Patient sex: M
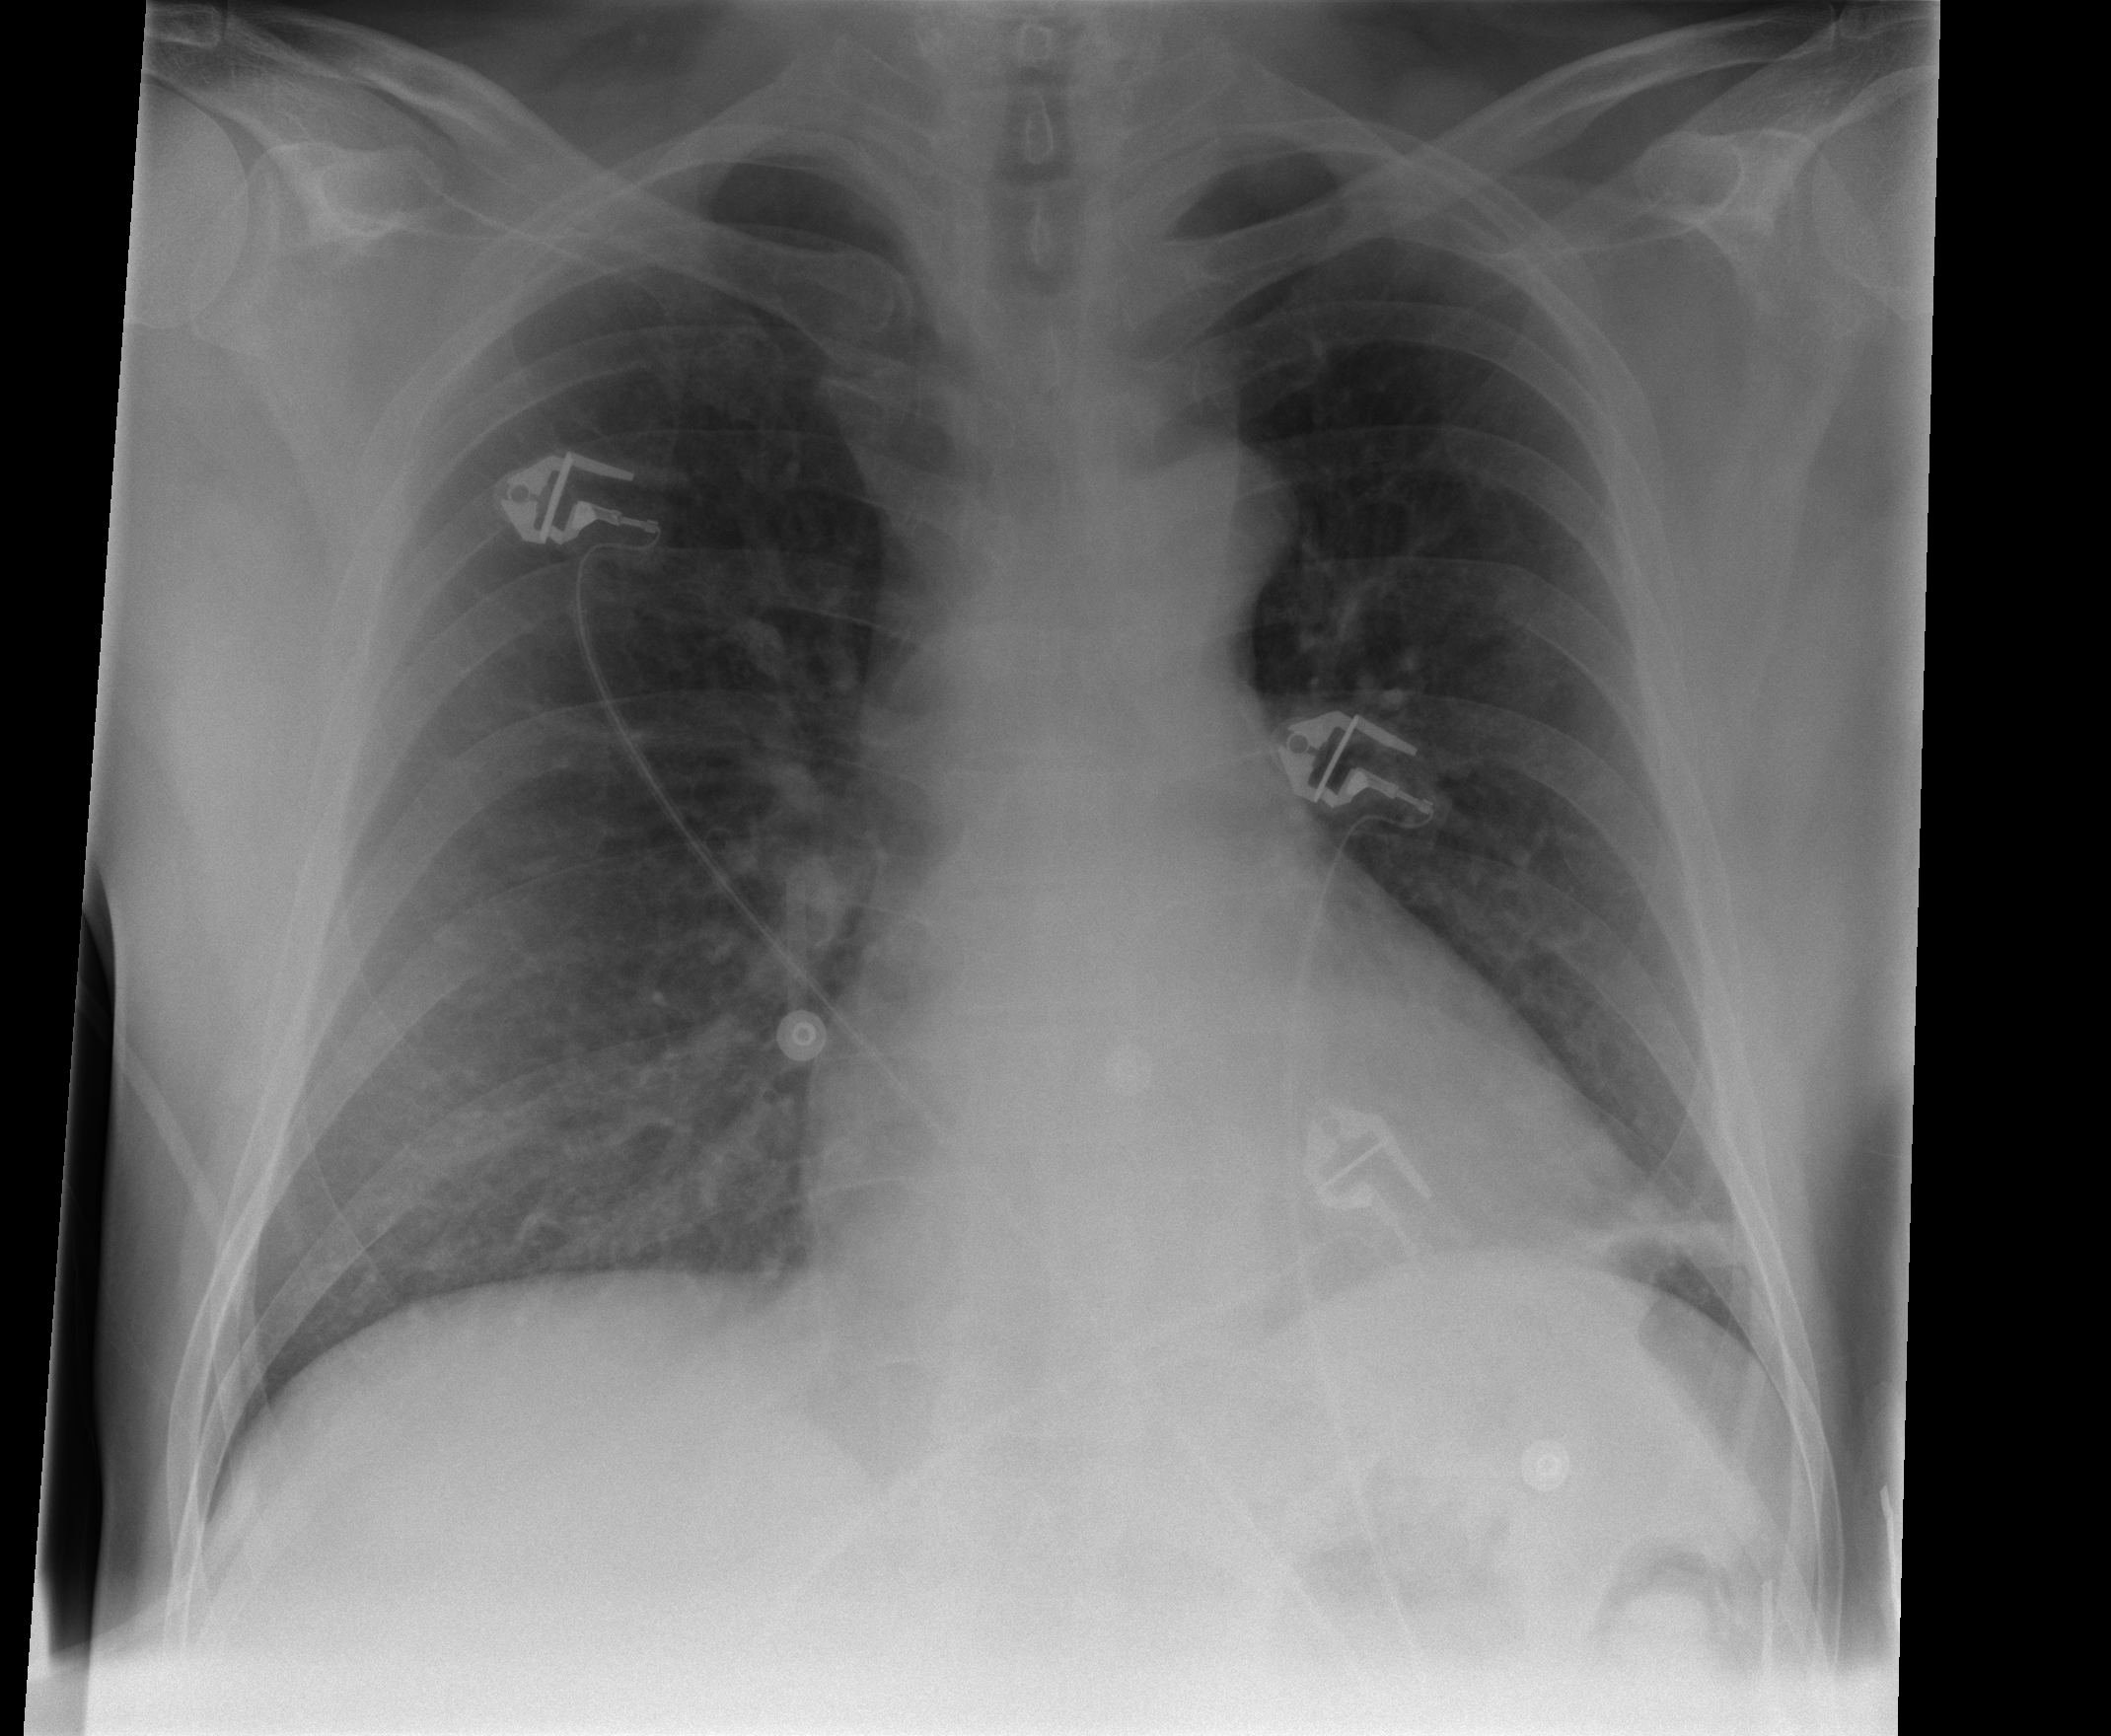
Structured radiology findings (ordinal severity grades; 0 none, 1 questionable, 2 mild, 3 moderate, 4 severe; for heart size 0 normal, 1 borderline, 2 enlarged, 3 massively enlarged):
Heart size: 0
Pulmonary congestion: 2
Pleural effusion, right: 0
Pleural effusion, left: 0
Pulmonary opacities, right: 0
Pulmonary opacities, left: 0
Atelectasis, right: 1
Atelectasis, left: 2